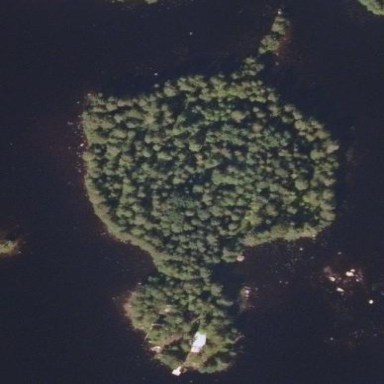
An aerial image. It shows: Image showing island.